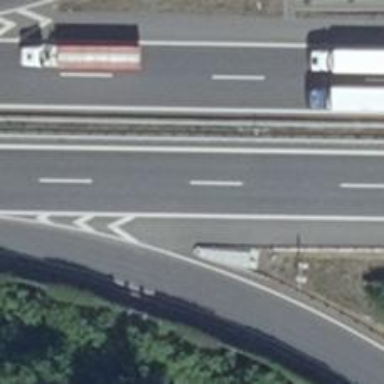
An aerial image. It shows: Concrete motorway.